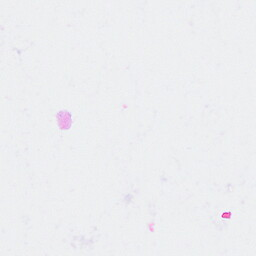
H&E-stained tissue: Breast